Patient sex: M
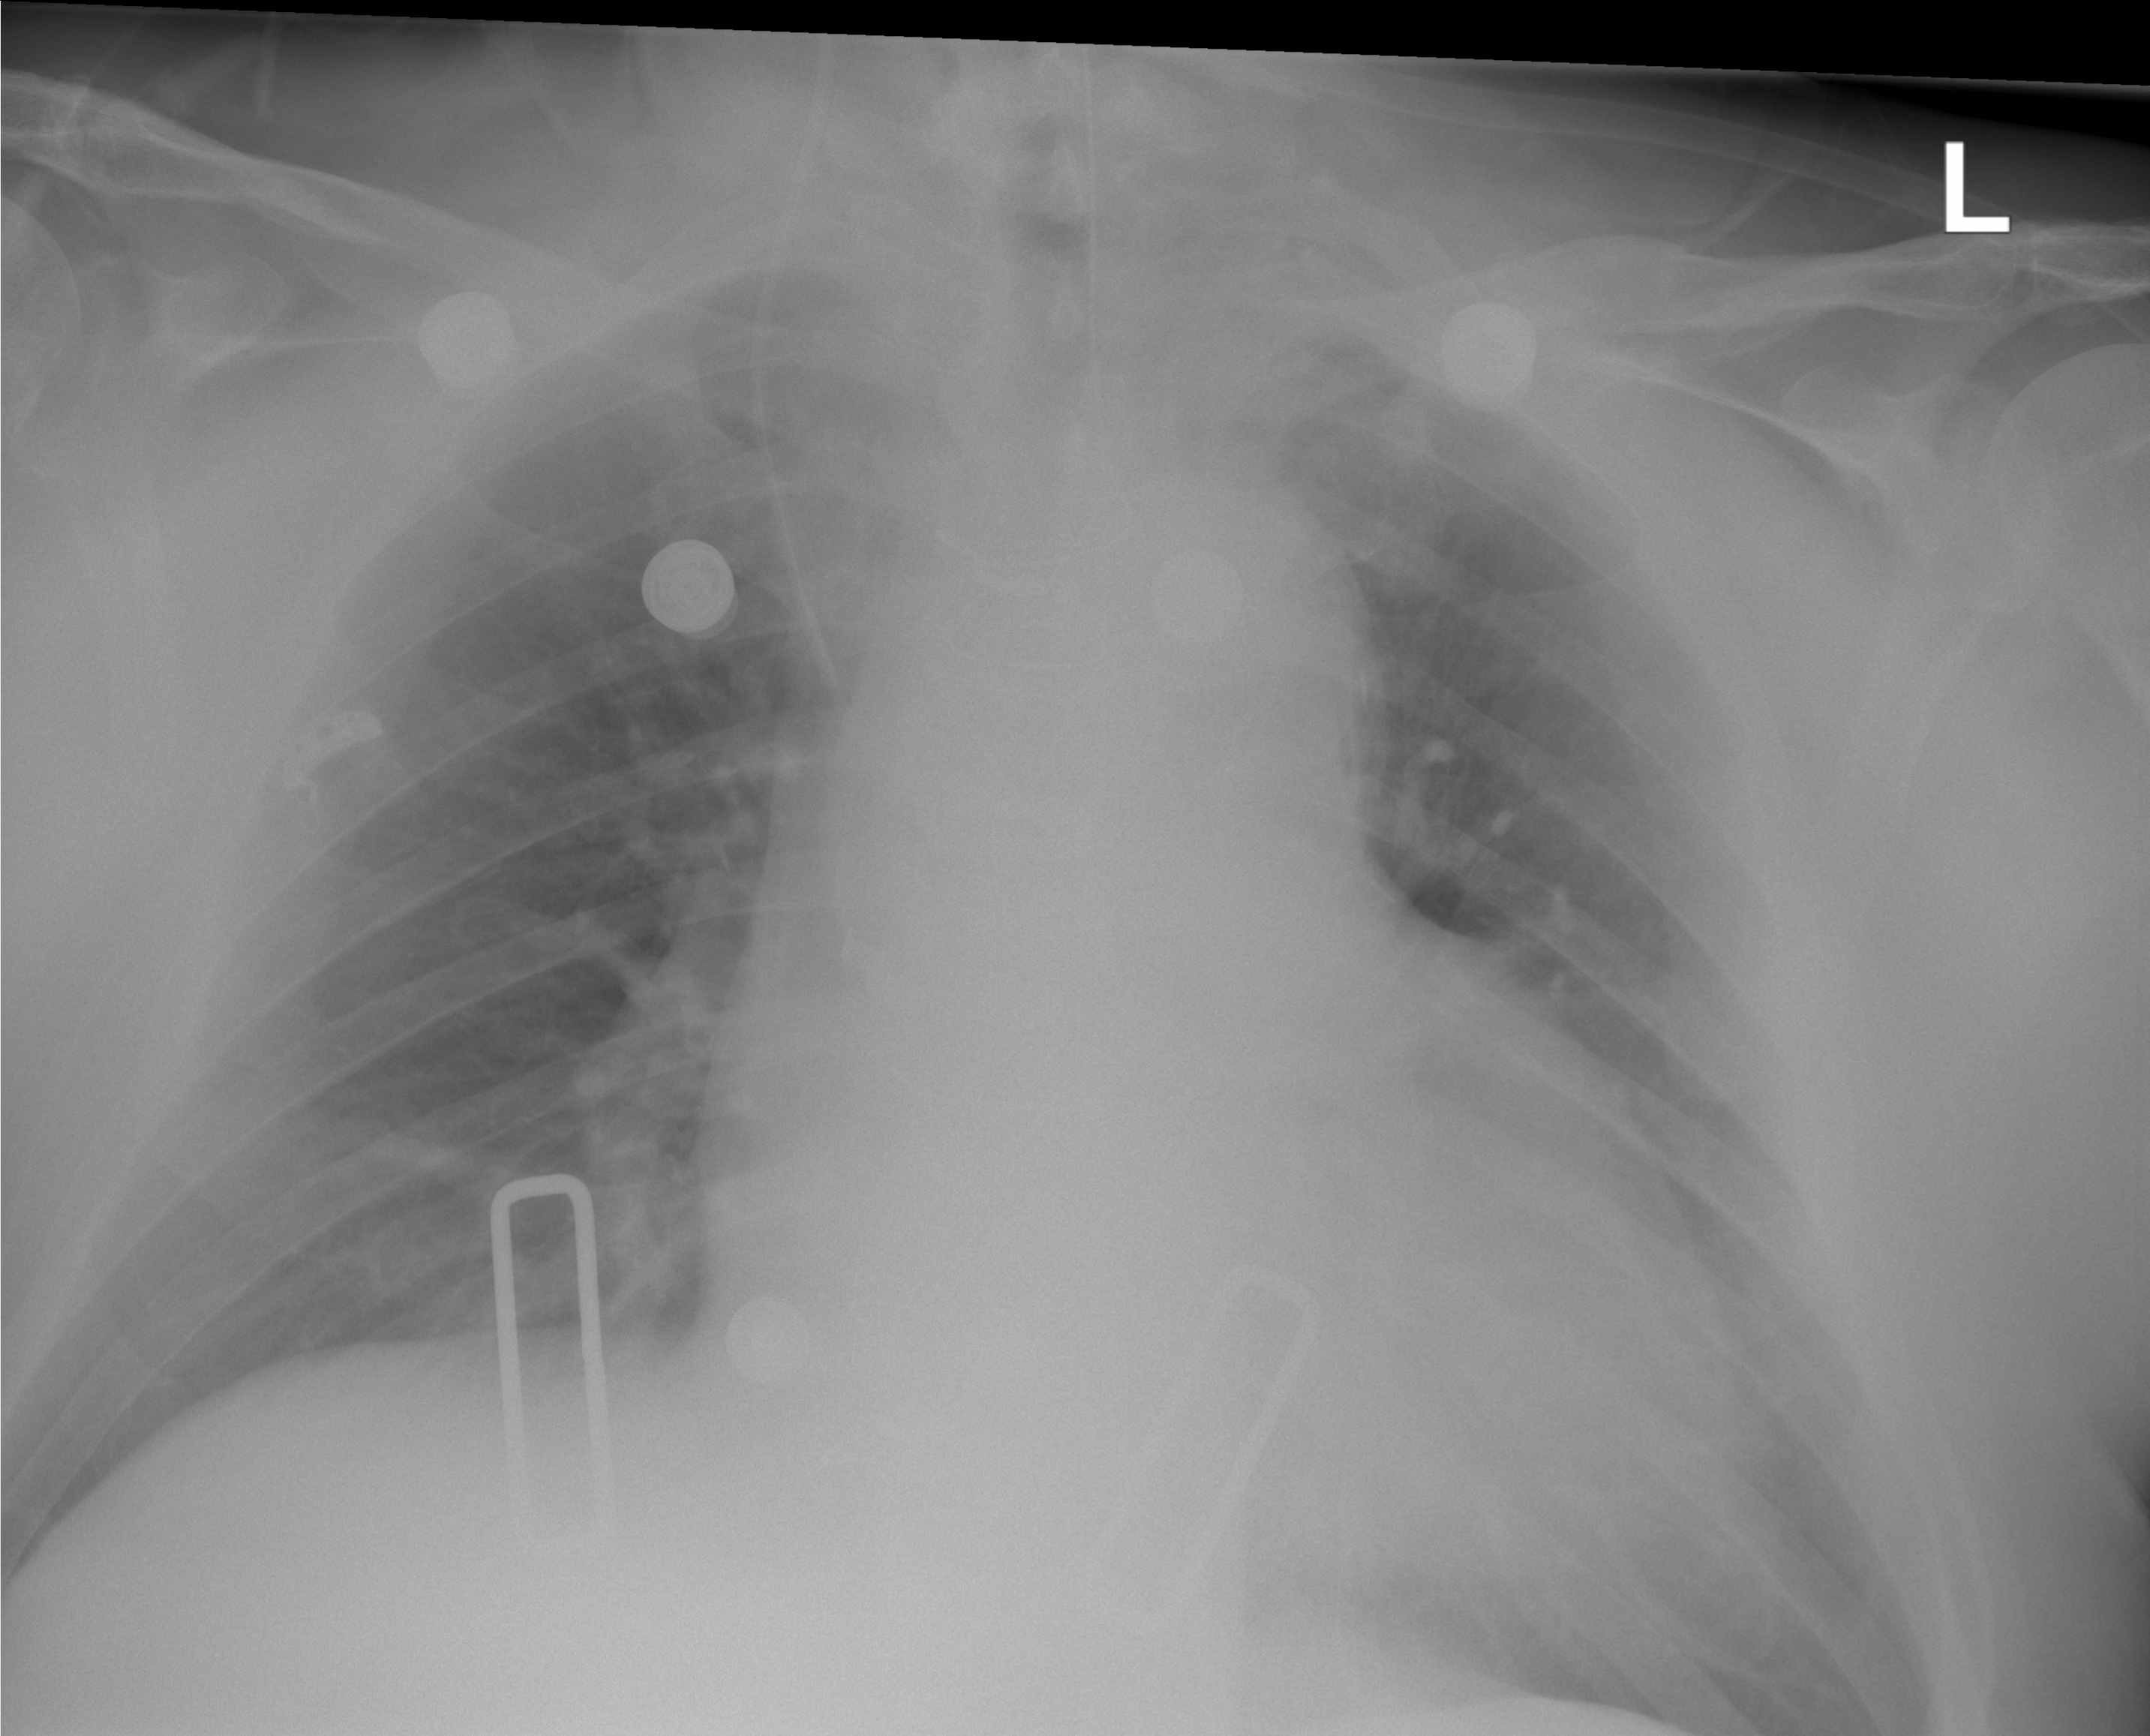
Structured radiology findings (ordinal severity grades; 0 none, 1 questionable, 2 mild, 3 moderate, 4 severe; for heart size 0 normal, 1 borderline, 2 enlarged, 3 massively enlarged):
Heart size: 2
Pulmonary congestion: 0
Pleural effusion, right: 0
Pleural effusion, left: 0
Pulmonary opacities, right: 0
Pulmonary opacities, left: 0
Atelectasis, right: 2
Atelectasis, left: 0